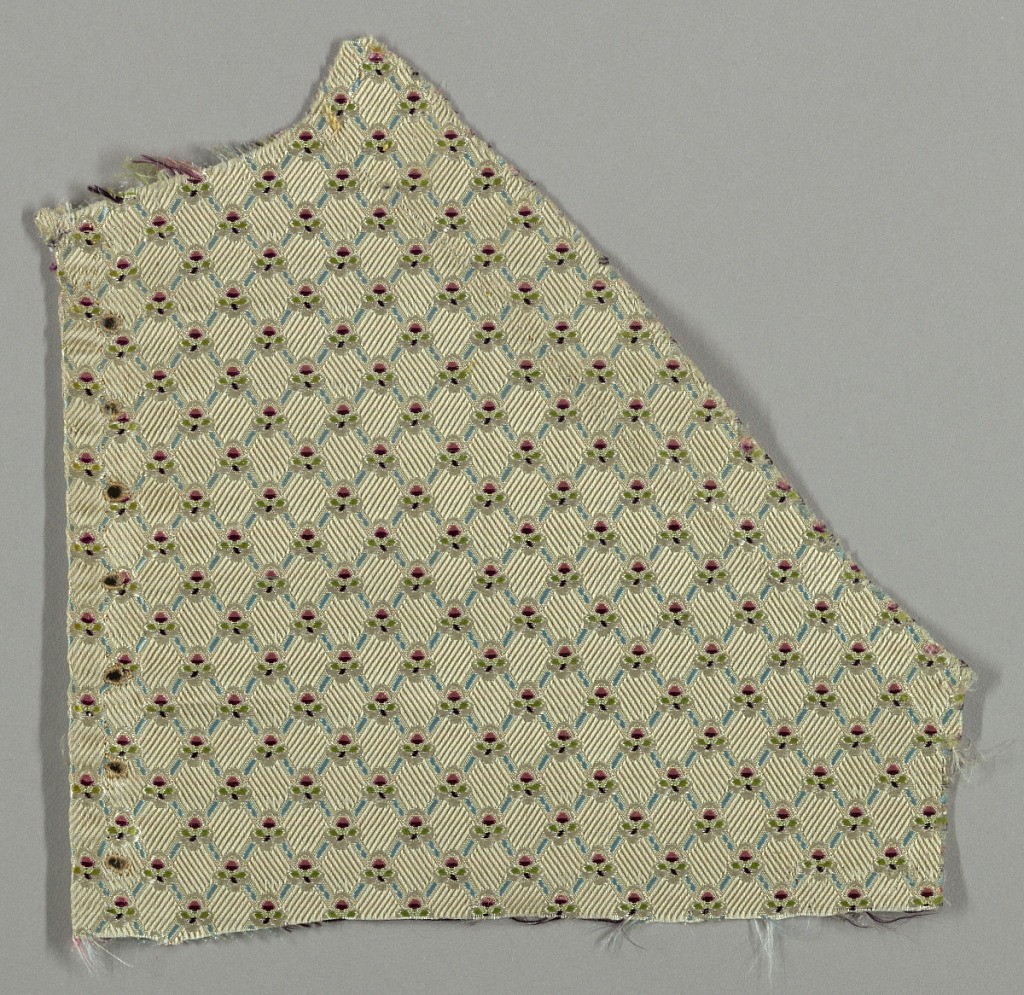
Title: Fragment
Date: early 19th century
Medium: silk Technique: twill weave with supplementary weft patterning
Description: Small-scale design forming a diamond grid in cream, blue, pink, cerise, maroon and green. Piece is a fragment of a garment, with round buttonholed eyelets down left edge.